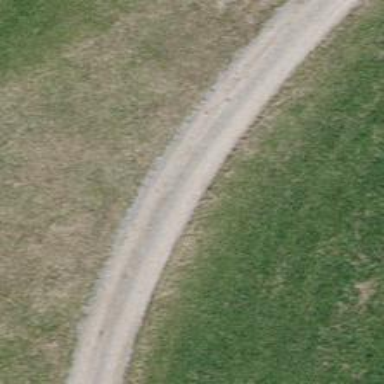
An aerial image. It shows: Gravel track.